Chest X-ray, PA view. Patient: 49 years old, sex F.
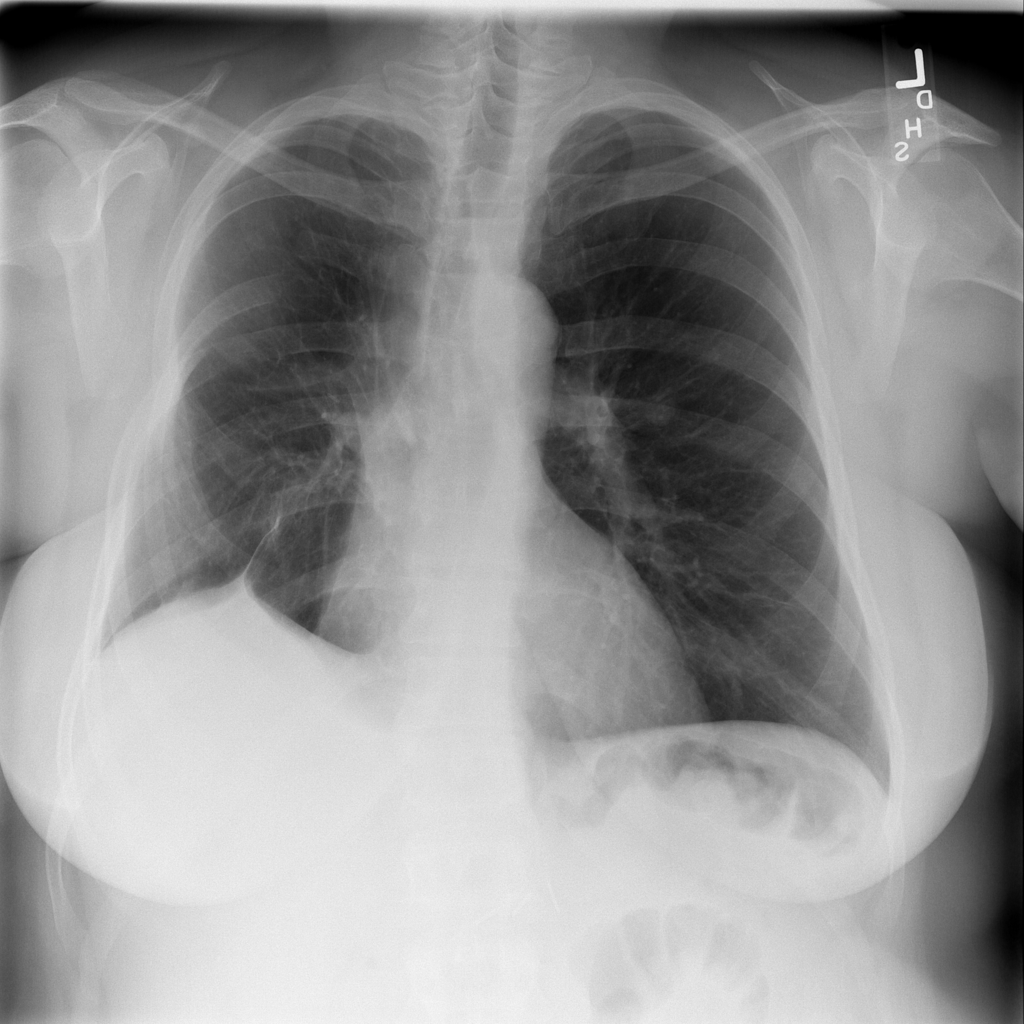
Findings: No Finding